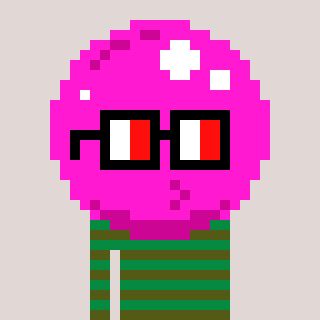
a pixel art character with square glasses with black frames and red eyes, a bubblegum-shaped head and a green-colored body on a warm background